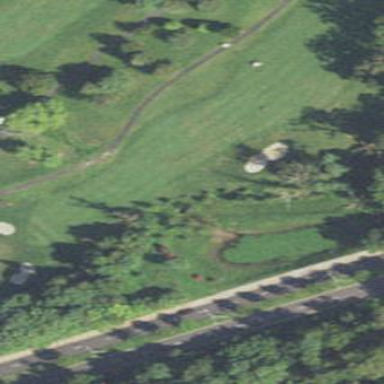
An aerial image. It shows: Grassy area designated as golf fairway.